Aerial crown-view tile of a tropical tree (Barro Colorado Island, Panama), acquired 20250512:
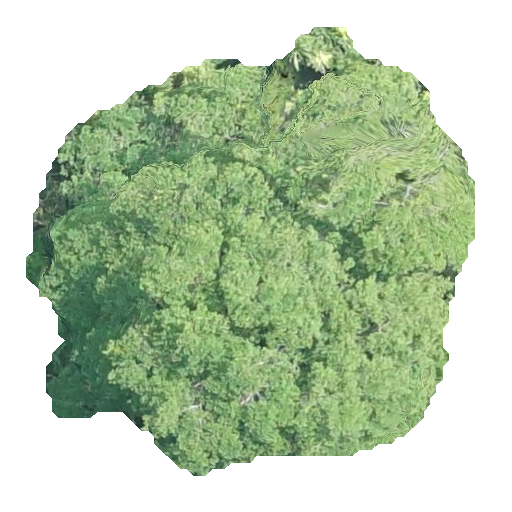
Species: Terminalia amazonia
GBIF accepted scientific name: Terminalia amazonica
Crown area: 216.029 m²